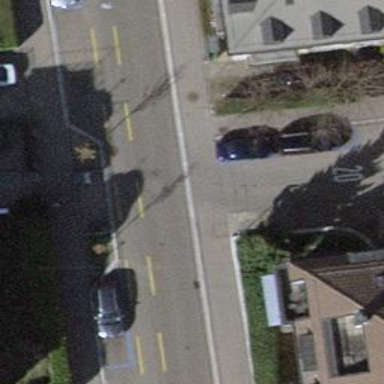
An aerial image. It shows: Unmarked crossing with traffic calming table on the road.